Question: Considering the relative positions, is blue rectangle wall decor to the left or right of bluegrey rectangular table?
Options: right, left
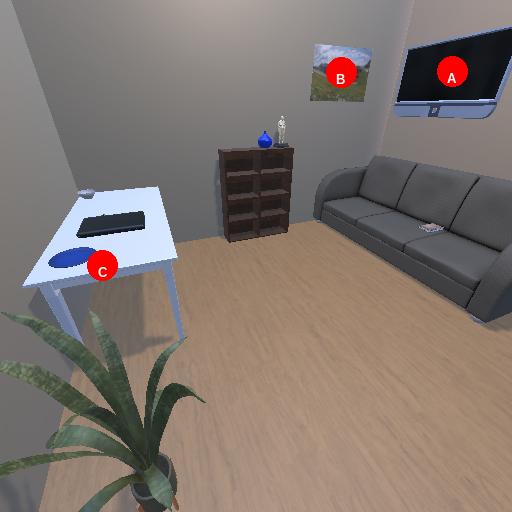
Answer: right